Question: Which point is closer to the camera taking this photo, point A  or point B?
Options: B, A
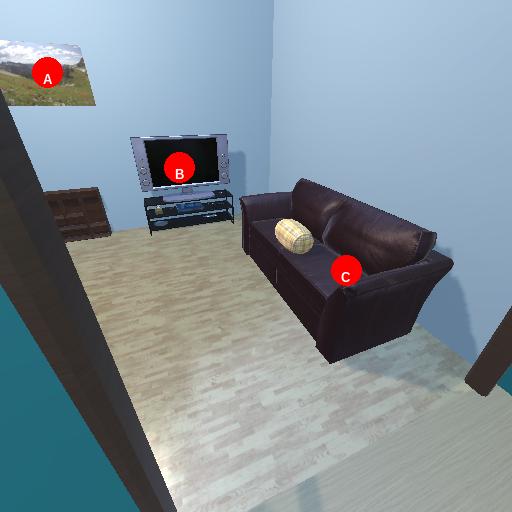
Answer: B